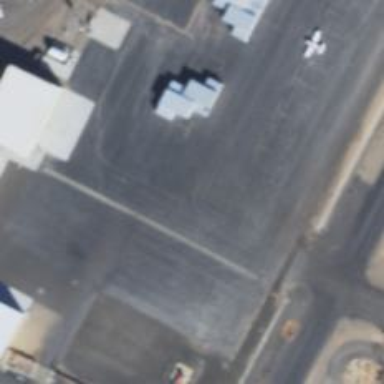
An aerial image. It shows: Image of taxiway at airport.